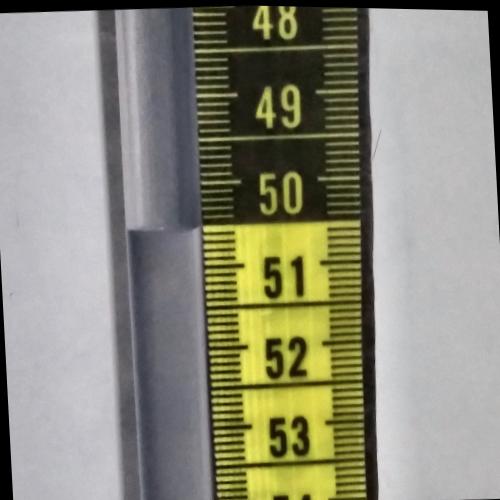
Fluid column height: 50.5 cm